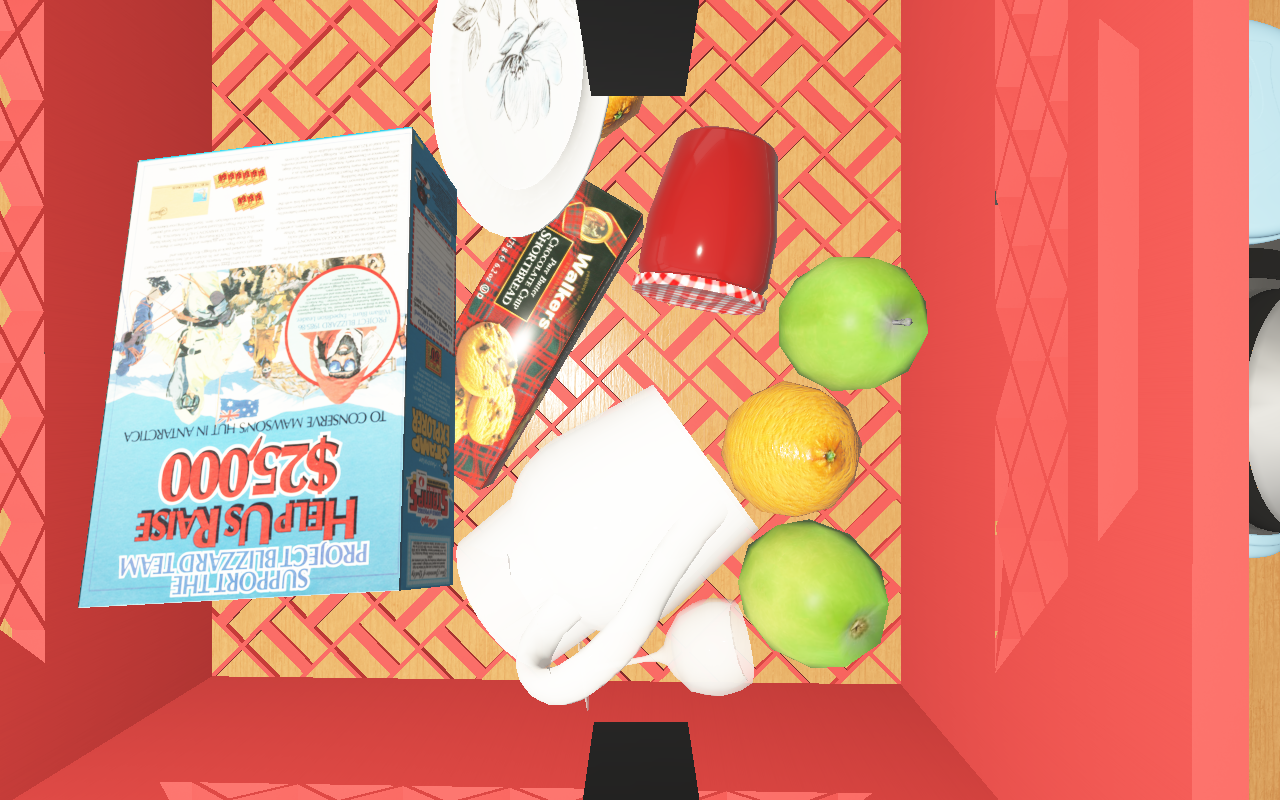
Objects in the scene:
carafe
water bottle
apple
apple
orange
glass
wineglass
jam jar
cereal box